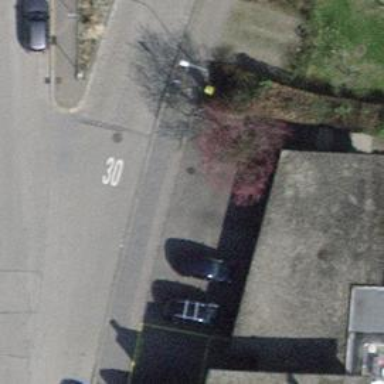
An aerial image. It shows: Group of garages.